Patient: sex M, age 61
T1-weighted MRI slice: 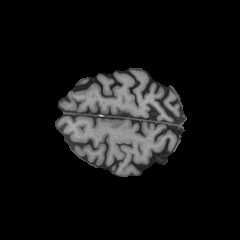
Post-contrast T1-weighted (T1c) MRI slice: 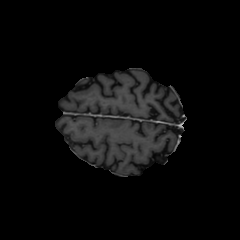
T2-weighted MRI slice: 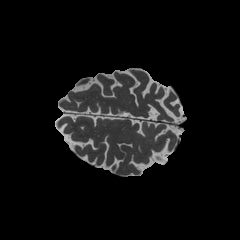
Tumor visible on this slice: no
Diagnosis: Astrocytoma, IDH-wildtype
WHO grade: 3